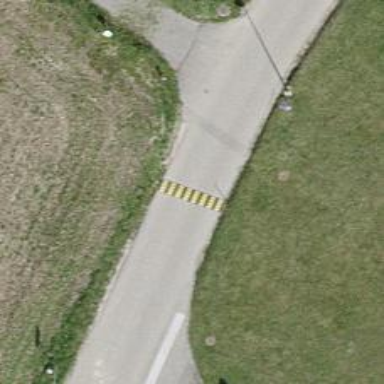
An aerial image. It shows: Bump for traffic calming.